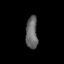
Tissue: lung
Cell type: Endothelial cells
Senescence score: 0.2359
Nuclear area (px): 377
Mean DAPI intensity: 103.037